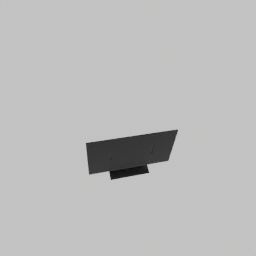
Label: electronics